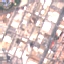
Land use / land cover: Industrial